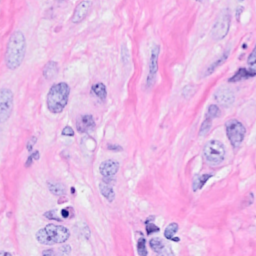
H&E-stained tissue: Breast